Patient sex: M
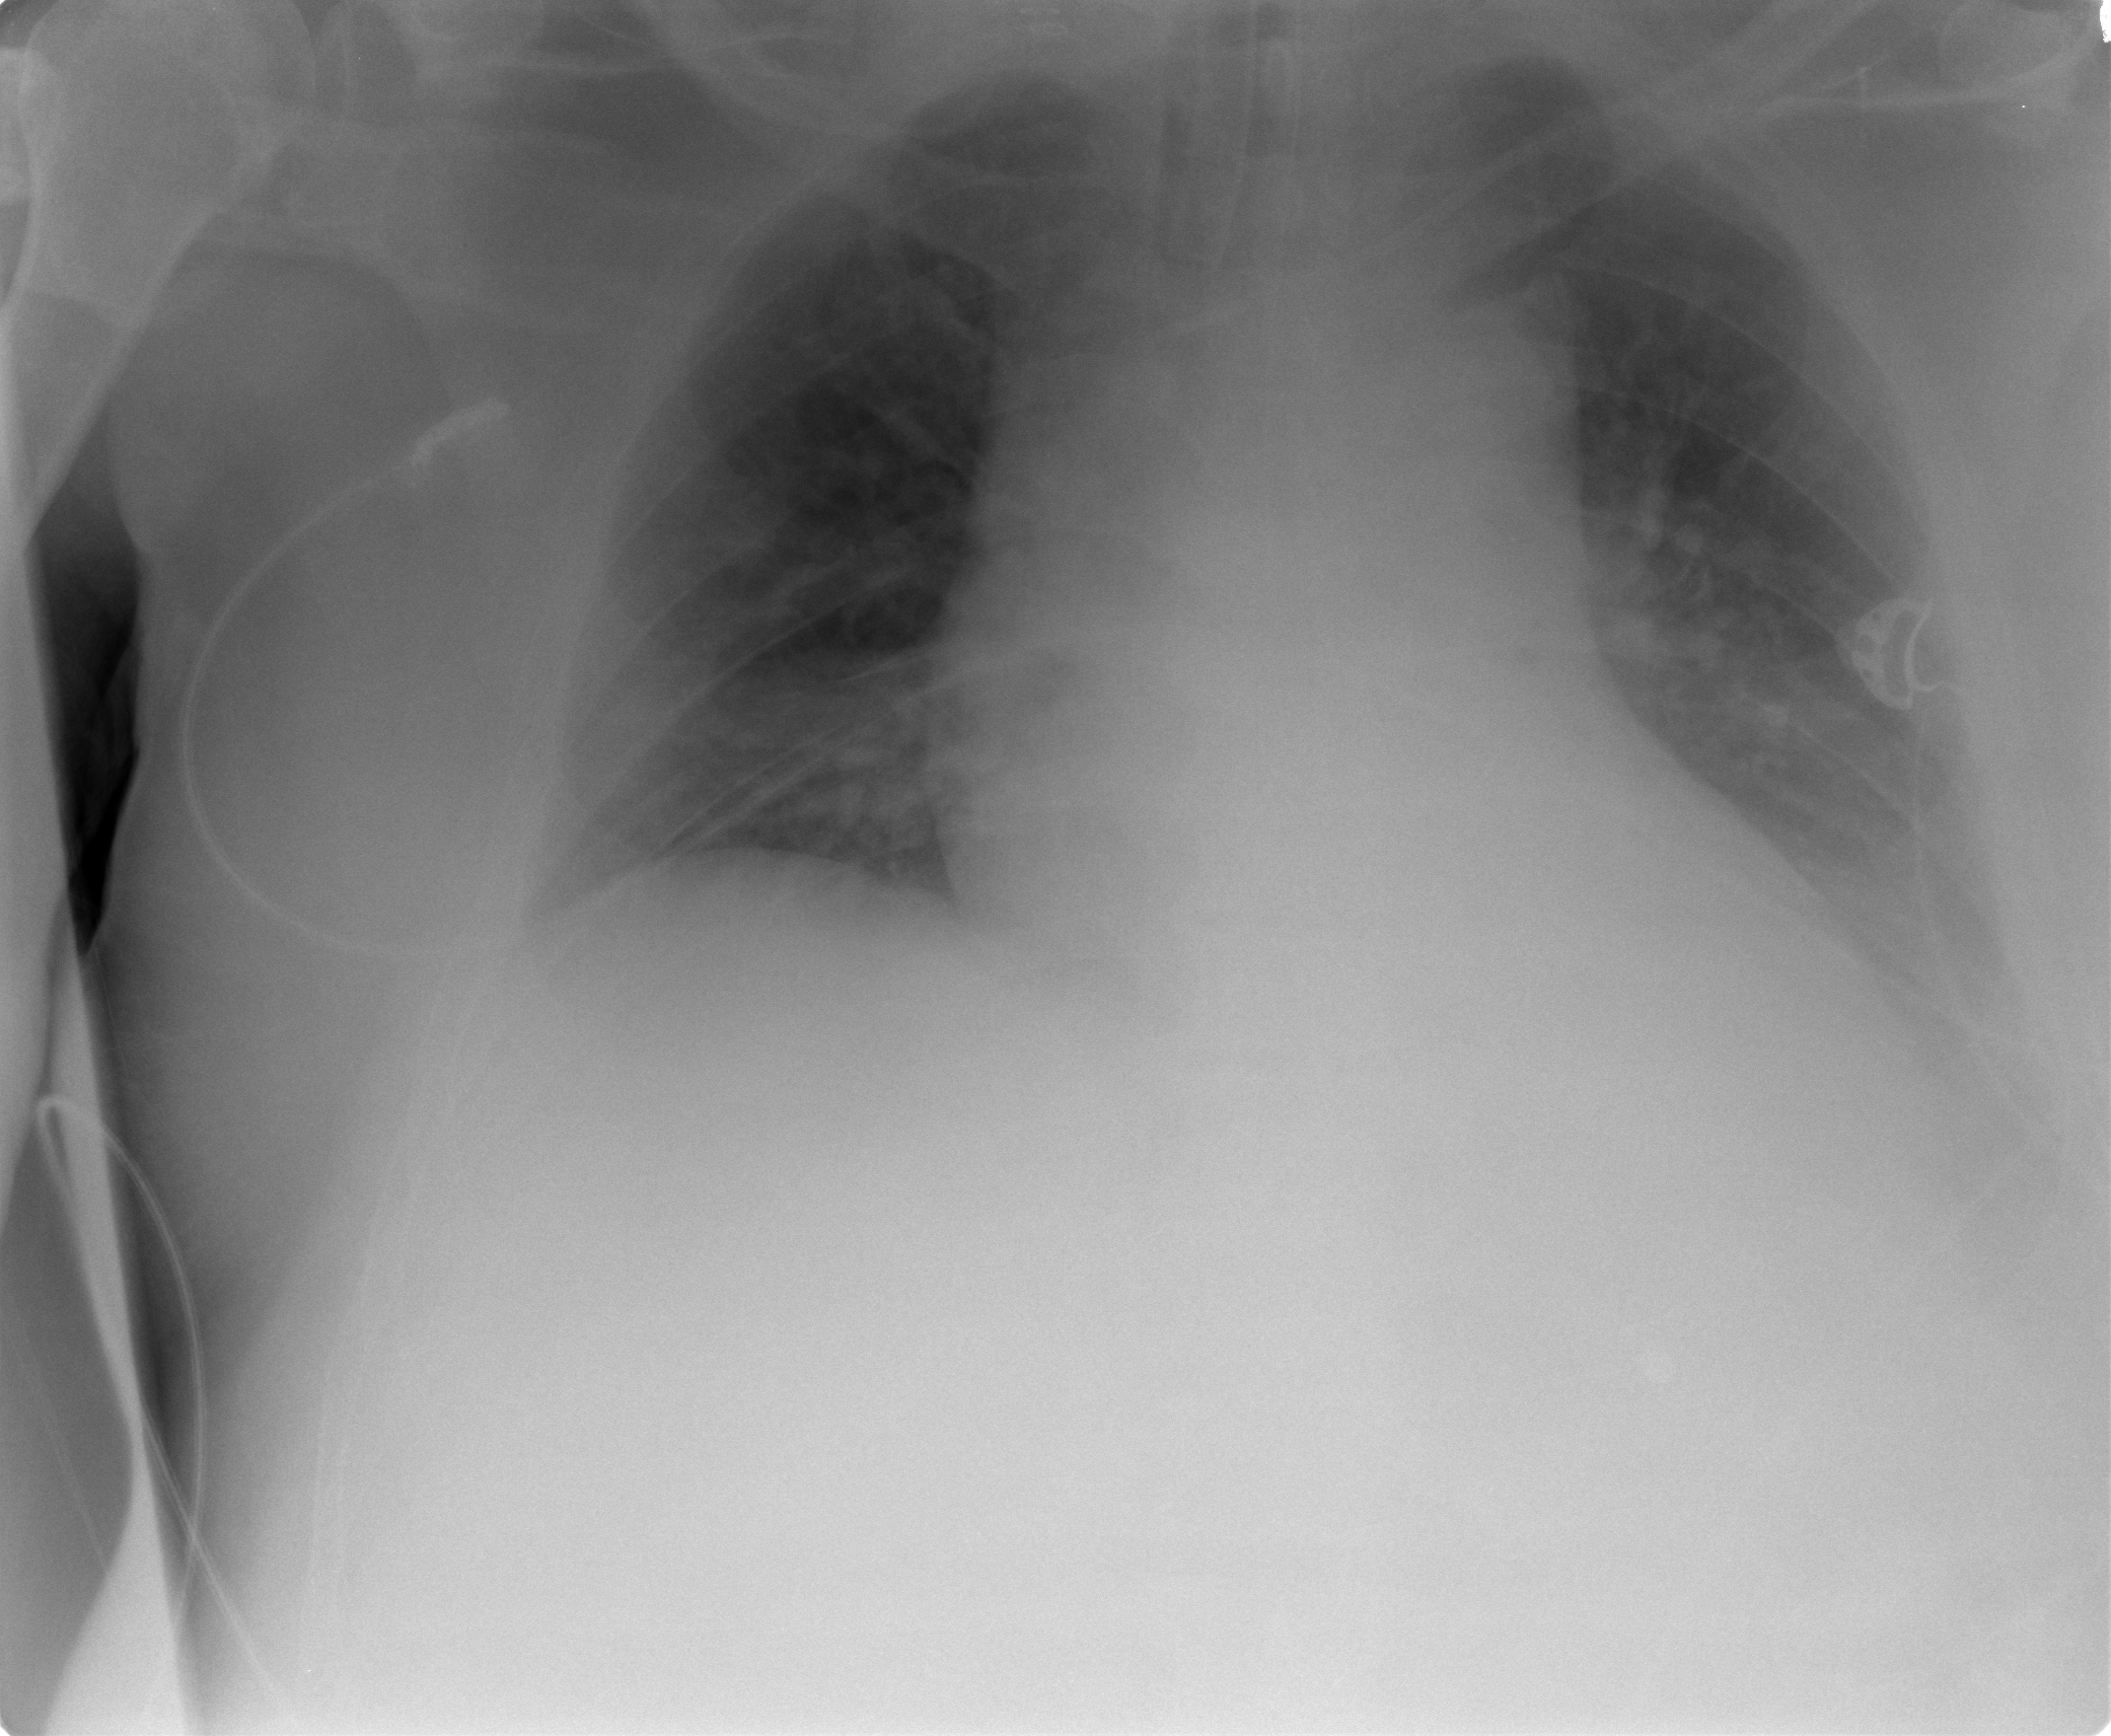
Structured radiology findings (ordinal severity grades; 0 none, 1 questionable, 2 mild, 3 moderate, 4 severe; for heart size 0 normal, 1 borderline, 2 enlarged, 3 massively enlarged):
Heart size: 2
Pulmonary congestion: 2
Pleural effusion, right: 2
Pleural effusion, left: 2
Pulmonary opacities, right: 1
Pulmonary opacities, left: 0
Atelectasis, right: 2
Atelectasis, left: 3